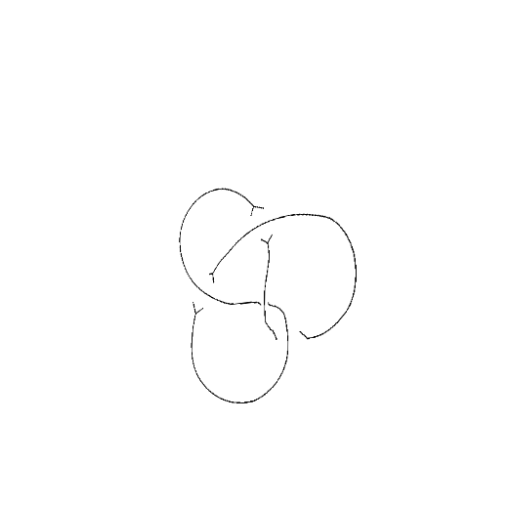
Crossing number: 4